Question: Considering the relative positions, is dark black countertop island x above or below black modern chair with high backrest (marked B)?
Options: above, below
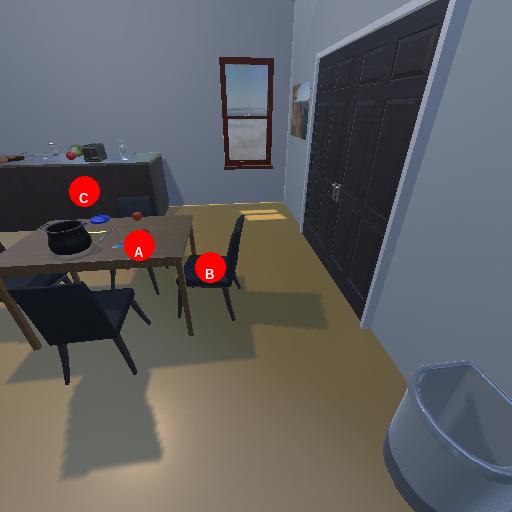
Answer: above